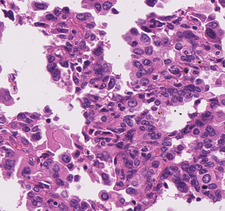
Tumor epithelial tissue: yes
Tumor-associated stroma tissue: no
Normal tissue: no